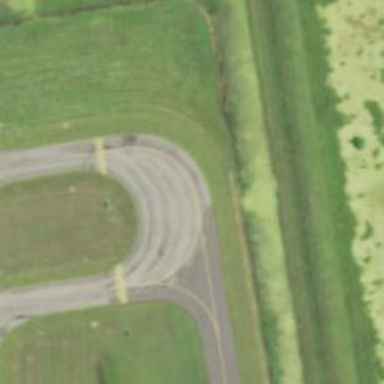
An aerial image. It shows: Image of taxiway at airport.